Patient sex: F
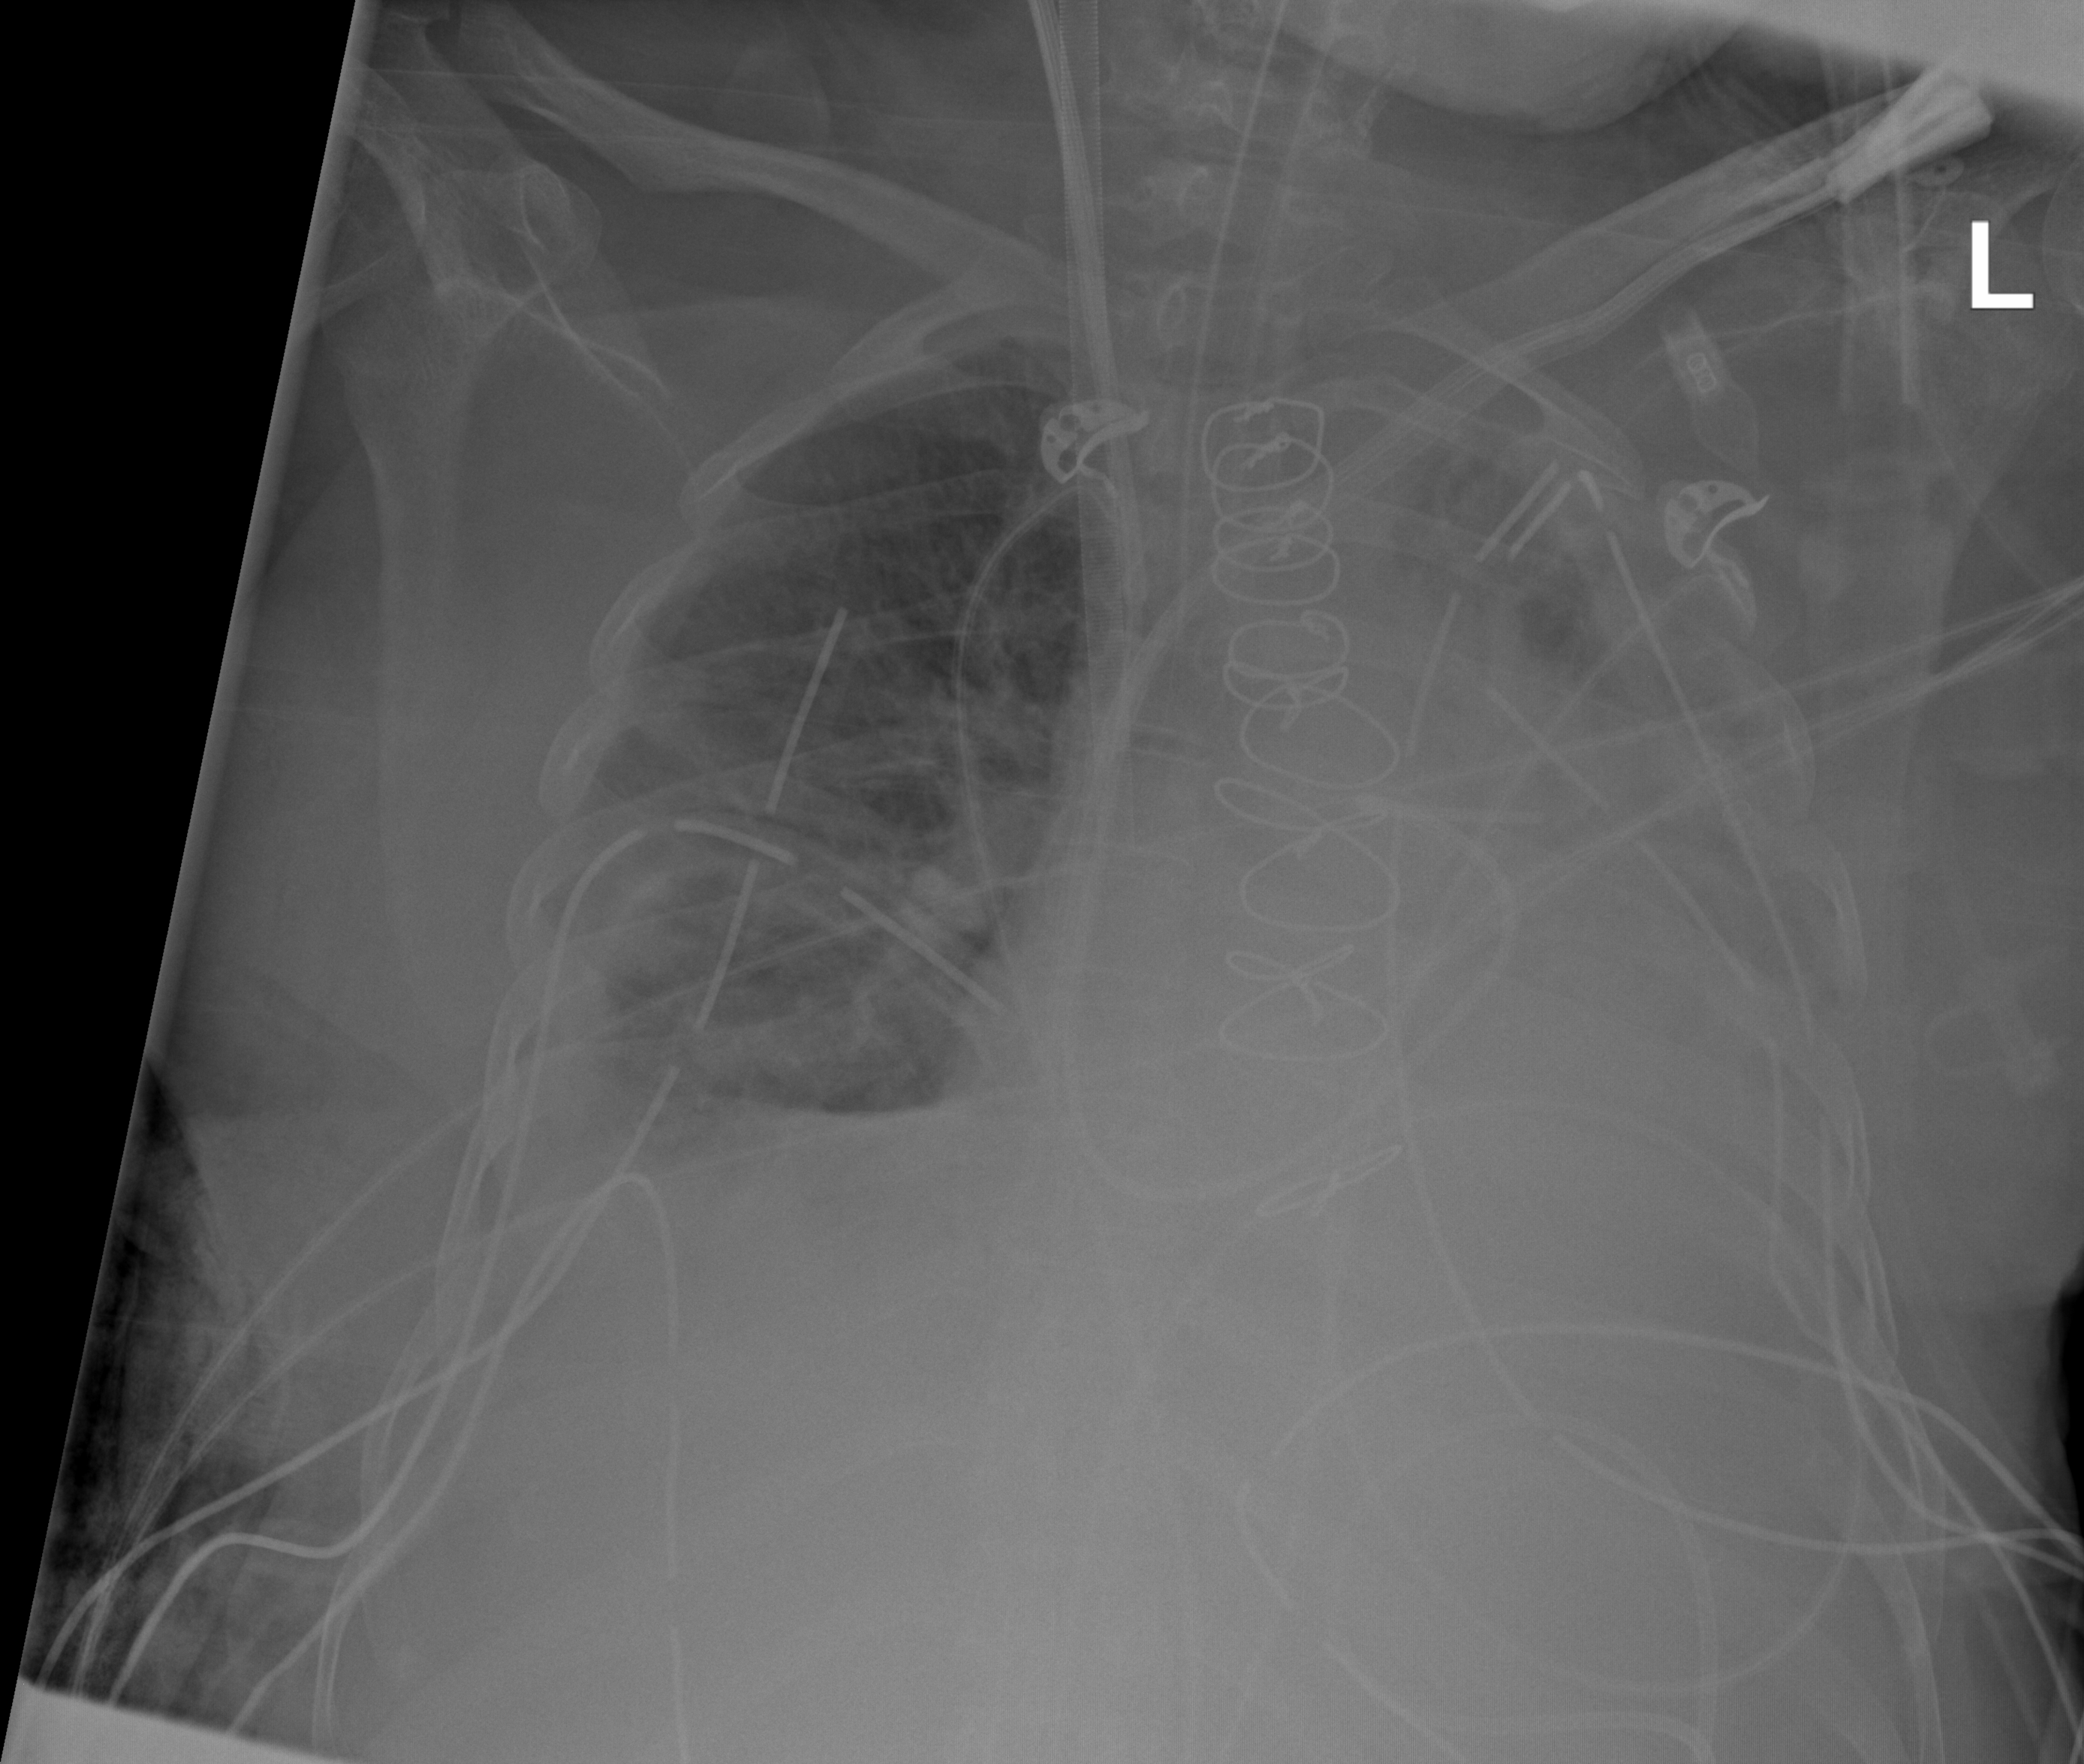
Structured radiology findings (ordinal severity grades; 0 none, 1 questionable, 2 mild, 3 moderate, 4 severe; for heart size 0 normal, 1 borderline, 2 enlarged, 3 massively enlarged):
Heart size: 2
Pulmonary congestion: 2
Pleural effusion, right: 2
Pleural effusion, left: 3
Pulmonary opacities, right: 0
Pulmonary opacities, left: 0
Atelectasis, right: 2
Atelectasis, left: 3